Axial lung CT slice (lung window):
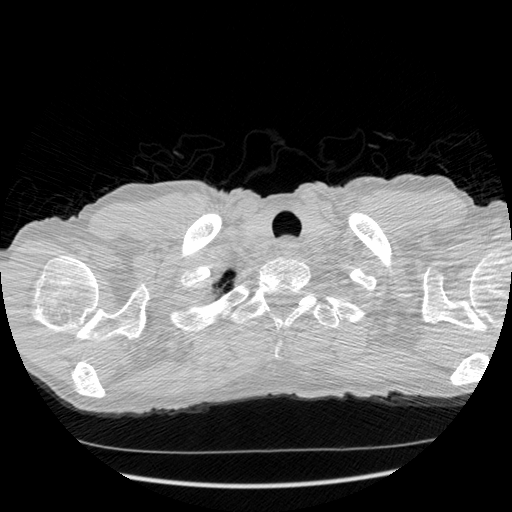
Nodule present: no